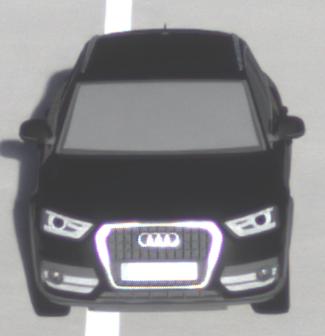
Make: Audi
Model: Q3 1.4 TFSI
Detailed model: Q3 (8U)
Model produced from: 2013/07
Model produced until: 2014/10
Doors: 5
Color: black
Road condition: dry road
Daytime: sunrise or sunset
Contrast: medium contrast